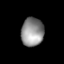
Tissue: lung
Cell type: T cells
Senescence score: 0.5775
Nuclear area (px): 630
Mean DAPI intensity: 143.278